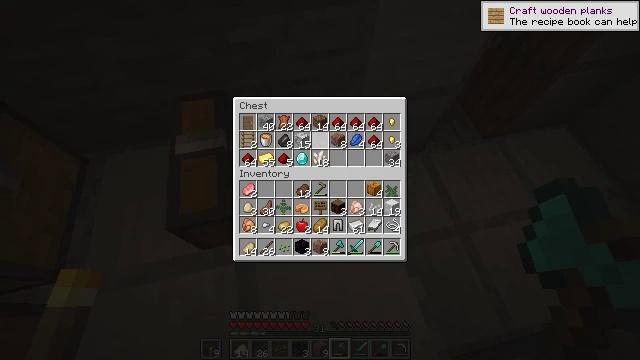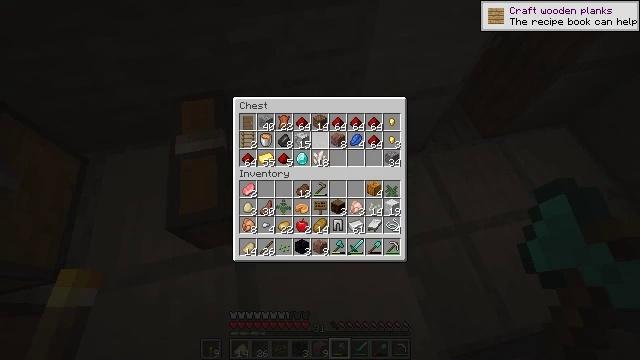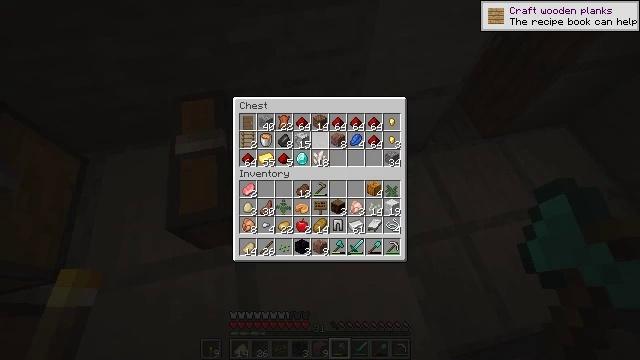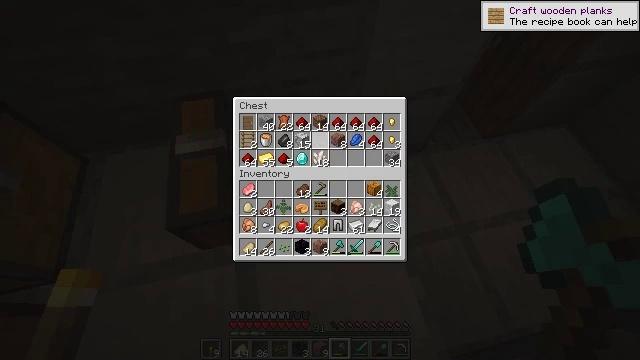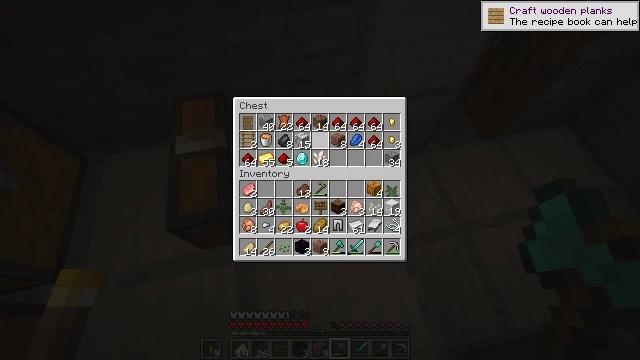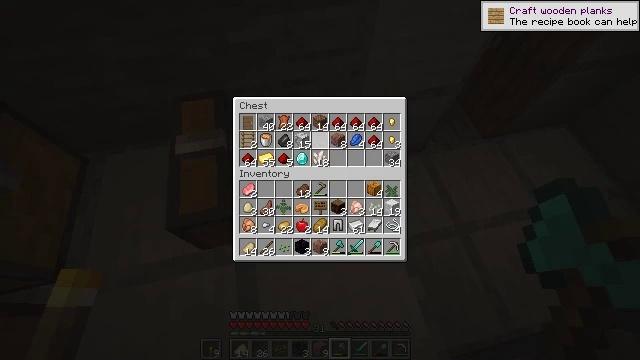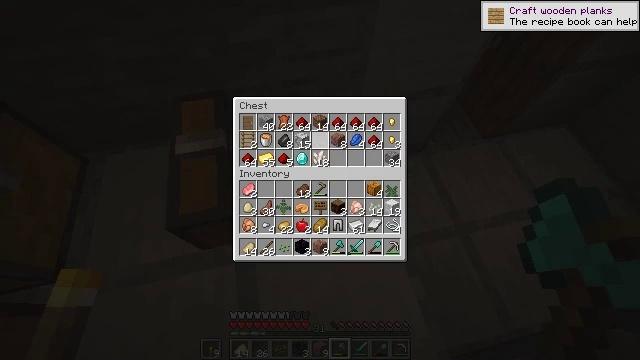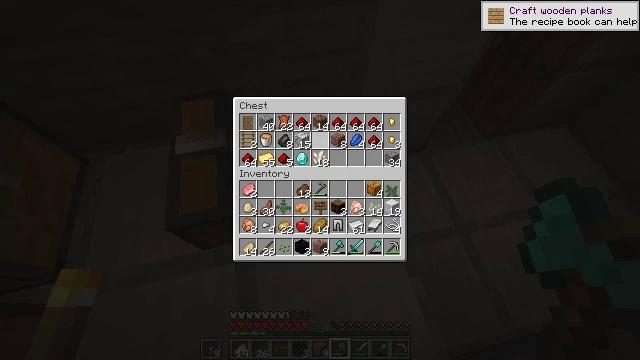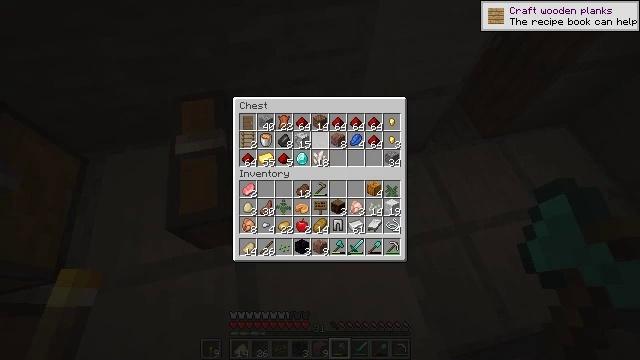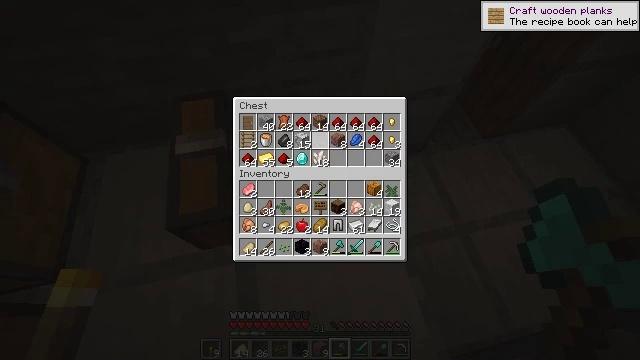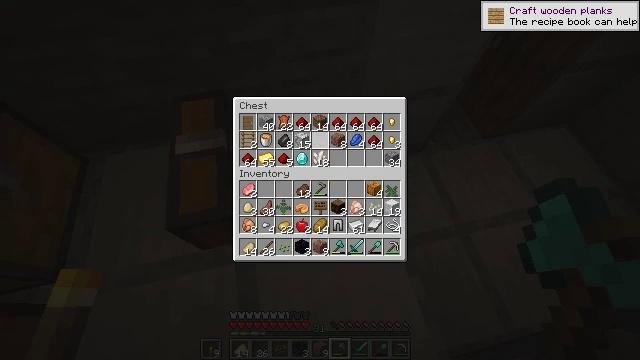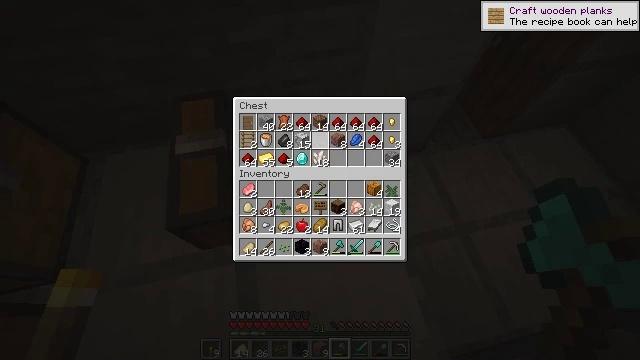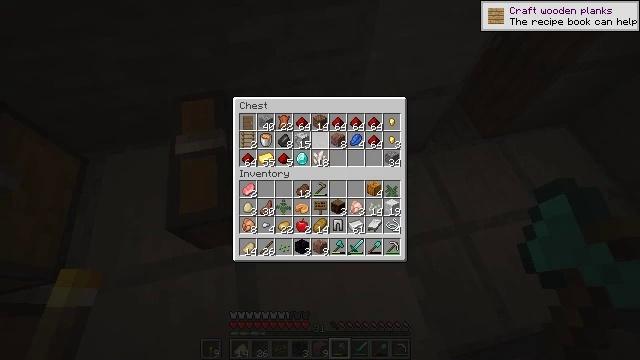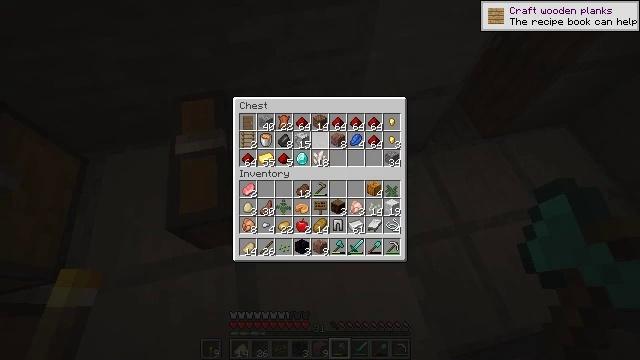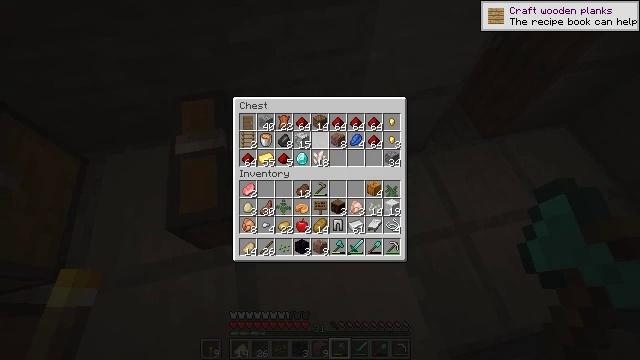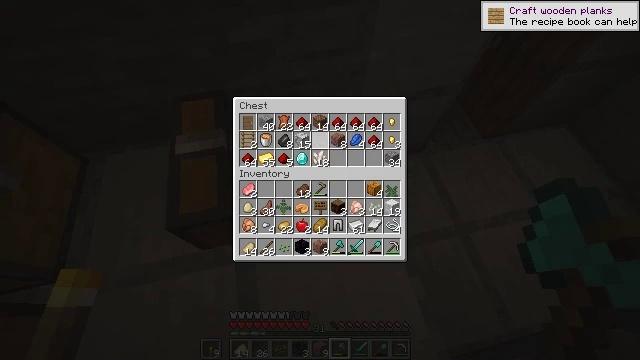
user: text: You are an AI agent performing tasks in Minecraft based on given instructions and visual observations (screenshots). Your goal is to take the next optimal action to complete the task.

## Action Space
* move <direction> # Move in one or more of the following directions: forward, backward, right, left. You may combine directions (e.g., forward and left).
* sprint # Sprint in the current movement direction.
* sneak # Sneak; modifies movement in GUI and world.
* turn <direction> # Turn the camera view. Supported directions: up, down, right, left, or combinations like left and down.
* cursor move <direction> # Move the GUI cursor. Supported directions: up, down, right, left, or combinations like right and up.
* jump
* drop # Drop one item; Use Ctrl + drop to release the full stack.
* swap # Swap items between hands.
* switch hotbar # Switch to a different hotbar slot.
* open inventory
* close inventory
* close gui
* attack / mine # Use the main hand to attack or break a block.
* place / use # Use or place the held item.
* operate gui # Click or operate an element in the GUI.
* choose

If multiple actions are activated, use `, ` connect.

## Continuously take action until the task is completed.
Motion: motion action
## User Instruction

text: Craft a set of rails using iron ingots and a stick.
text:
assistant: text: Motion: sneak, attack / mine
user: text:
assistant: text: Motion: sneak
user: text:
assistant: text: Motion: sneak
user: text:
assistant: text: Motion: sneak
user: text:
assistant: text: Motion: sneak
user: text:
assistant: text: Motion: sneak
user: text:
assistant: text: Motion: sneak
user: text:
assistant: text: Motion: sneak
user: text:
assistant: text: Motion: sneak
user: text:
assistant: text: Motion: sneak
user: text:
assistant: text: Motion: no_op
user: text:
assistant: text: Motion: no_op
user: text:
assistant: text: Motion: no_op
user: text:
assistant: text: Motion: no_op
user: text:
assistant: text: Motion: no_op
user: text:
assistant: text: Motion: no_op
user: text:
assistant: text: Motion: no_op
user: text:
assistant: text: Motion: no_op
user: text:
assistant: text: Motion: no_op
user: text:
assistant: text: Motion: turn right
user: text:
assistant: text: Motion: turn right
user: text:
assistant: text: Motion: turn right
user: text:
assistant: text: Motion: turn right
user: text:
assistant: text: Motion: turn right and up
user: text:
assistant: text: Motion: turn right and up
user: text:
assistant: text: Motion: turn right and up
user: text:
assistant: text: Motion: move forward, turn right and up
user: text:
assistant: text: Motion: move forward, turn right and up
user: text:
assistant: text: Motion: move forward, turn up
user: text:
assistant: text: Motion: move forward and move right, turn left and up